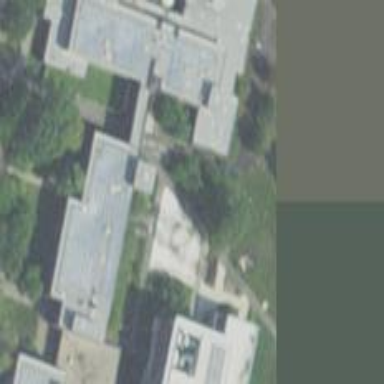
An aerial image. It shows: College building.